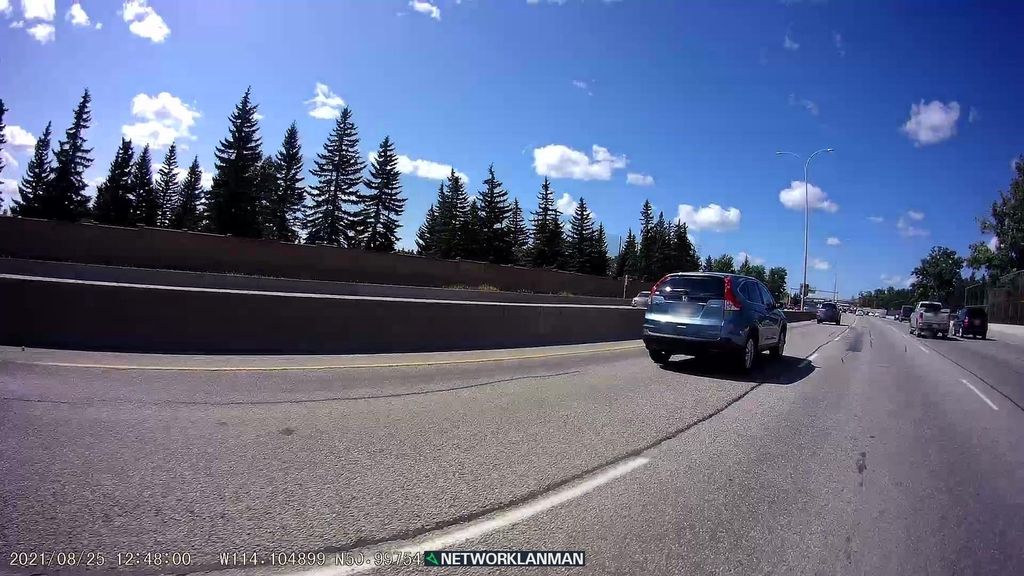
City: calgary